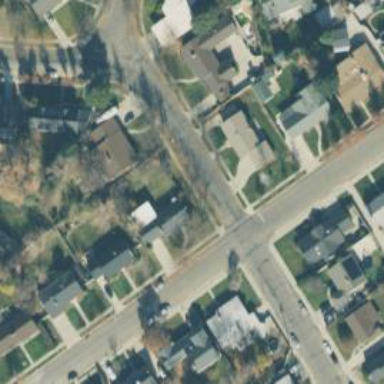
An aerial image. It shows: Unmarked road crossing.